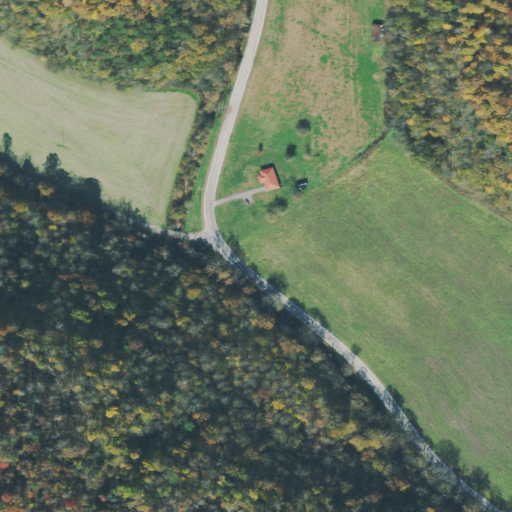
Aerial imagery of valley in Tennessee named Long Hollow containing deciduous forest, pasture, open development, low intensity development, and medium intensity development